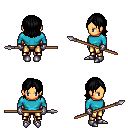
a pixel art fantasy rpg character, female body template, human, tanned skin, teal long-sleeve shirt, gold greaves, black long bangs hairstyle, metal gloves, metal boots, spear, four views (front, back, left, right), 2x2 character sprite sheet, small pixel art, hard edges, no anti-aliasing